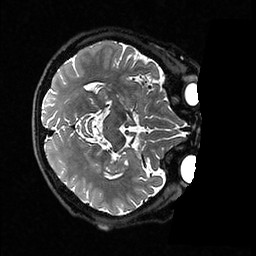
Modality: T2w
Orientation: axial
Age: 59
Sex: female
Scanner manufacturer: ge
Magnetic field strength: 3 T
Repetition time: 3.202 s
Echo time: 0.06562 s